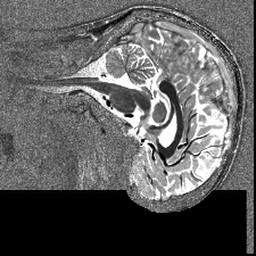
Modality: T1map
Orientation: sagittal
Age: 24
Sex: female